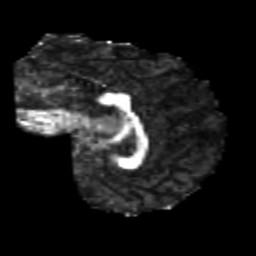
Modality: FA
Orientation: sagittal
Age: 25
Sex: female
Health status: healthy
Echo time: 0.074 s